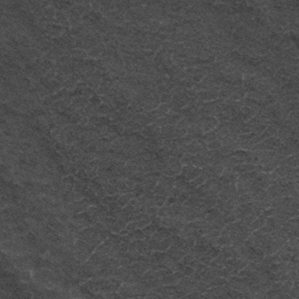
Label: frost